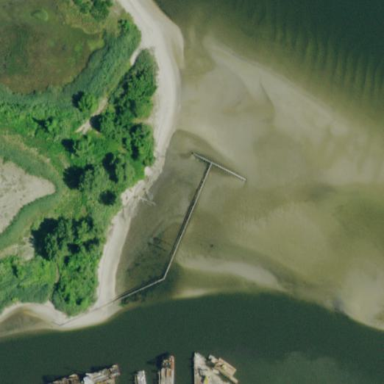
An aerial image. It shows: Sandy beach with natural surroundings.